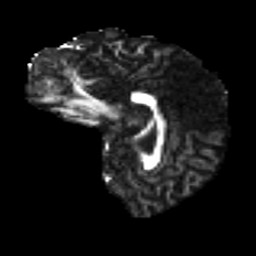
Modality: FA
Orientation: sagittal
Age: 34
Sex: male
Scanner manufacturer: ge
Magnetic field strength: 3 T
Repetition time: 7.8 s
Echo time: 0.0606 s